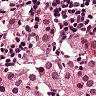
Metastatic tissue present: yes